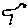
Label: bird